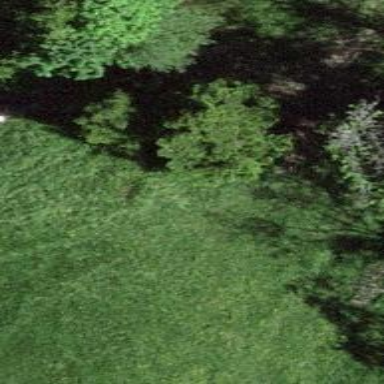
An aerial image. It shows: Grassy path.